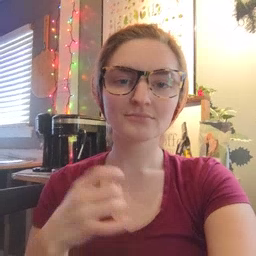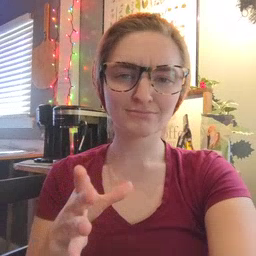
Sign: hate